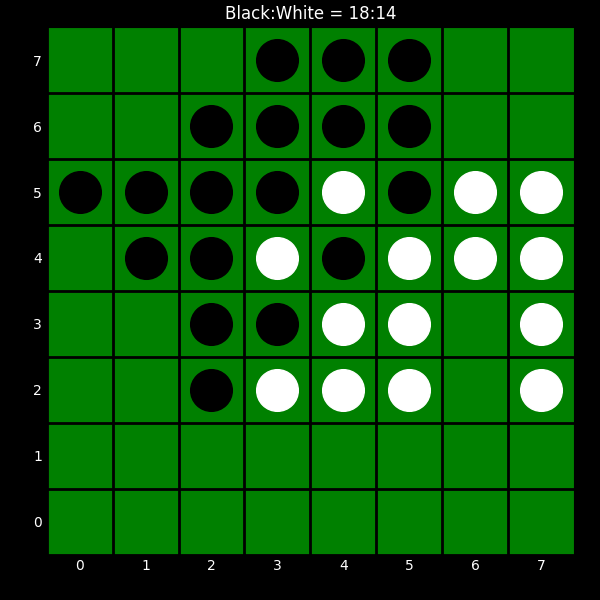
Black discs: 18
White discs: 14